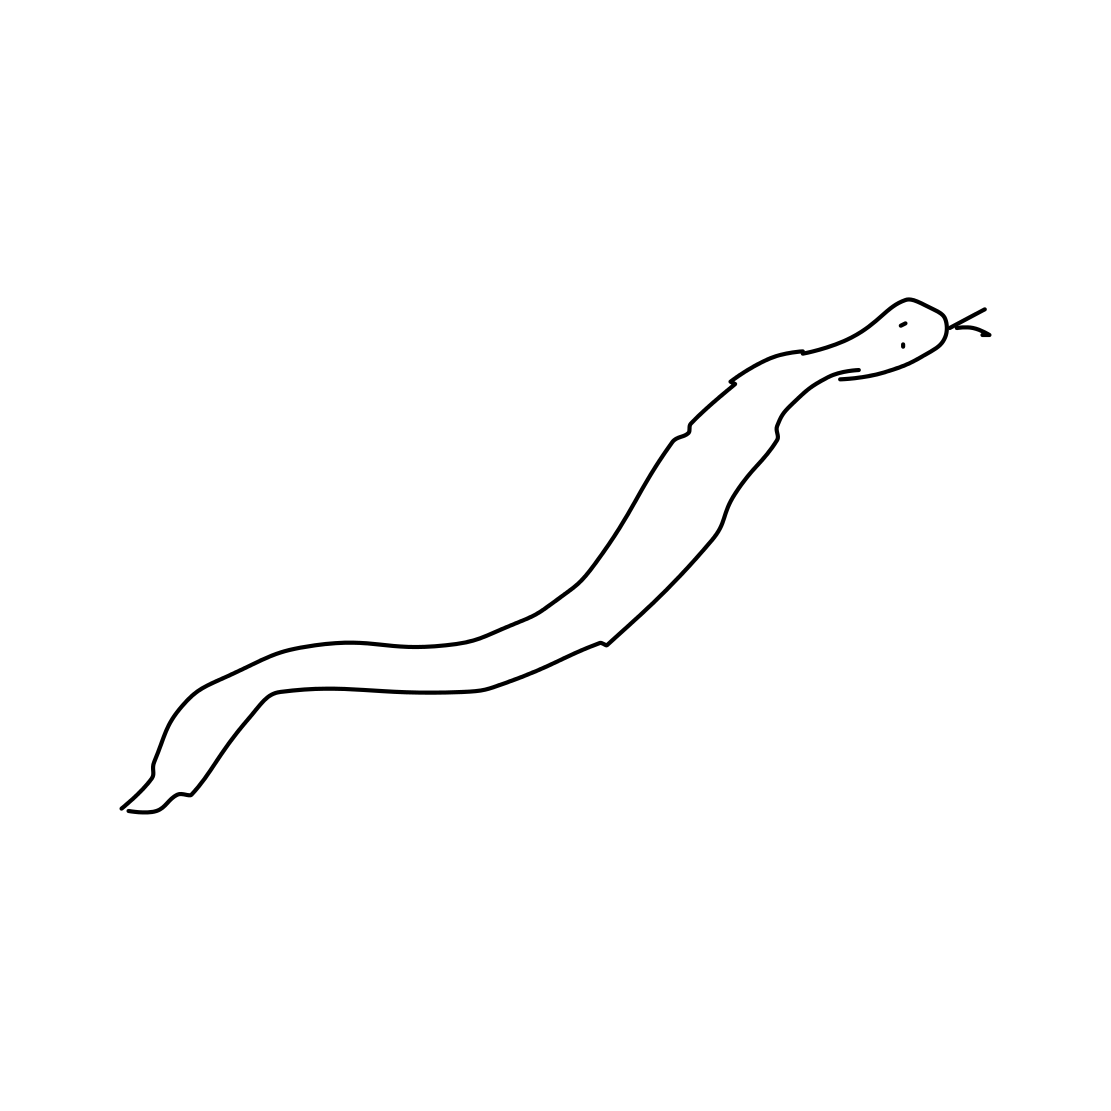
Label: snake